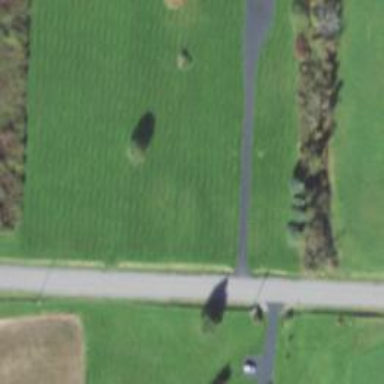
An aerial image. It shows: Driveway.